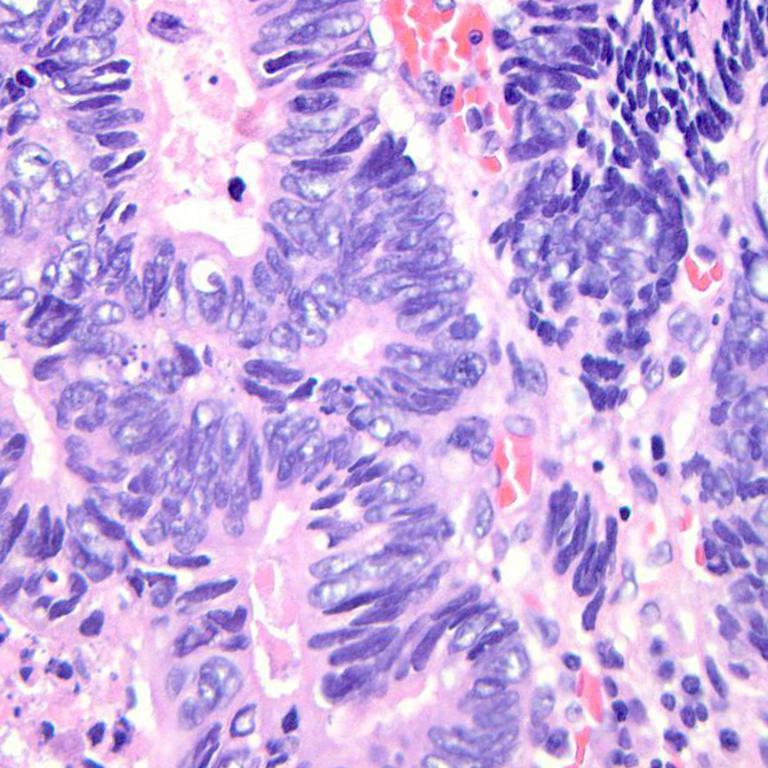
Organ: colon
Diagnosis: adenocarcinomas